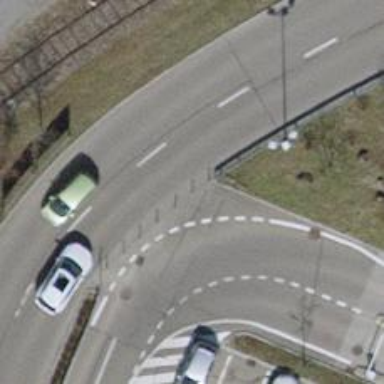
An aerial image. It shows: Bollard.